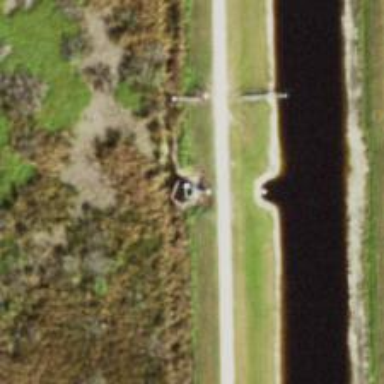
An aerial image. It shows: Canal.